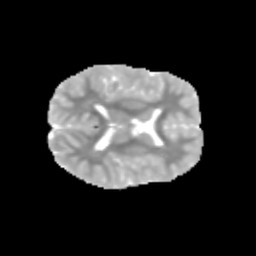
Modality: MD
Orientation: axial
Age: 10
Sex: female
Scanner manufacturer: siemens
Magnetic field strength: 3 T
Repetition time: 3.8 s
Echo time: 0.07 s